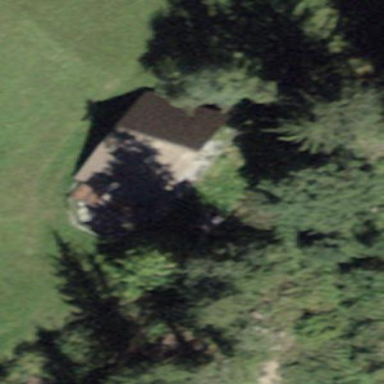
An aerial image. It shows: Rural barn.